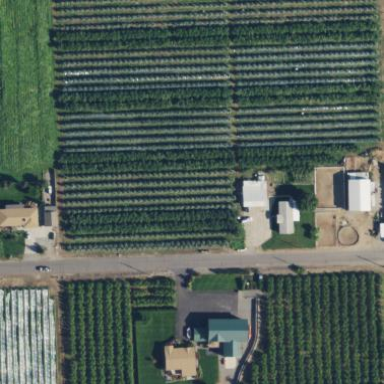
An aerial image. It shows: Orchard.